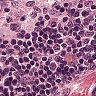
Metastatic tissue present: no